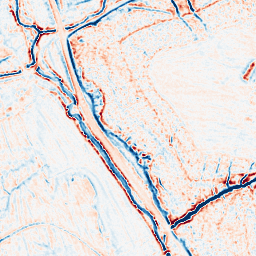
Category: edge_preserving
Decomposition family: bilateral
Decomposition parameters: d: 9
sigma_color: 25
sigma_space: 50
Upsampling method: bilinear
Upsampling parameters: scale: 2
Upsampling scale: 2